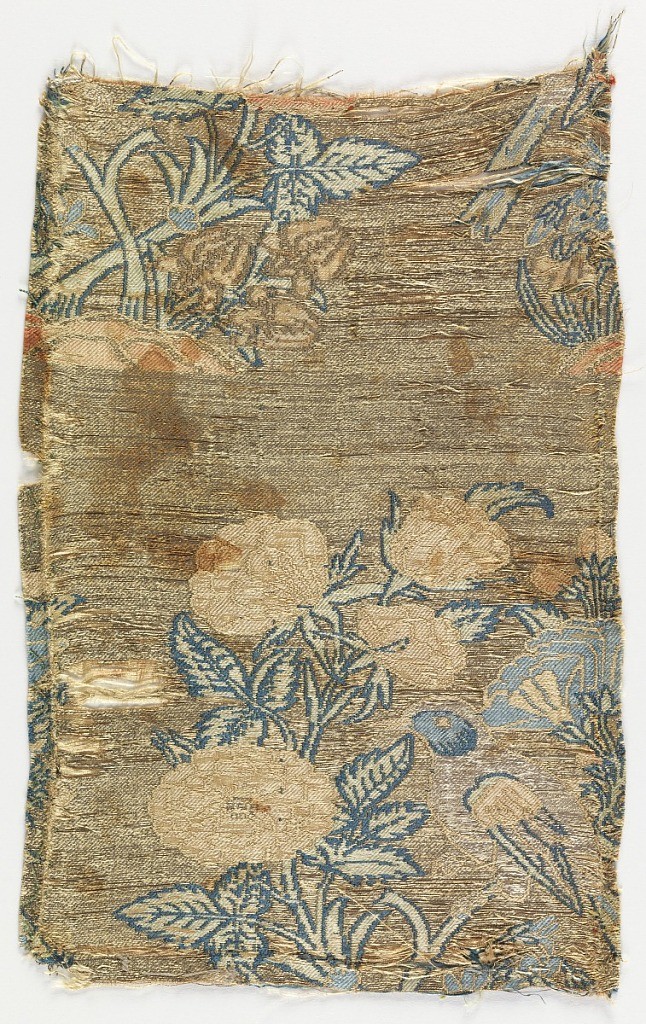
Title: Fragment
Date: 17th century
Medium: silk, metallic yarns Technique: compound twill weave with discontinuous supplementary weft patterning (brocaded)
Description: Fragment of woven silk with a repeating pattern of a bird perched on a branch of roses arising from a mound. In pale blue, green, and pink silks on a silver metallic ground.